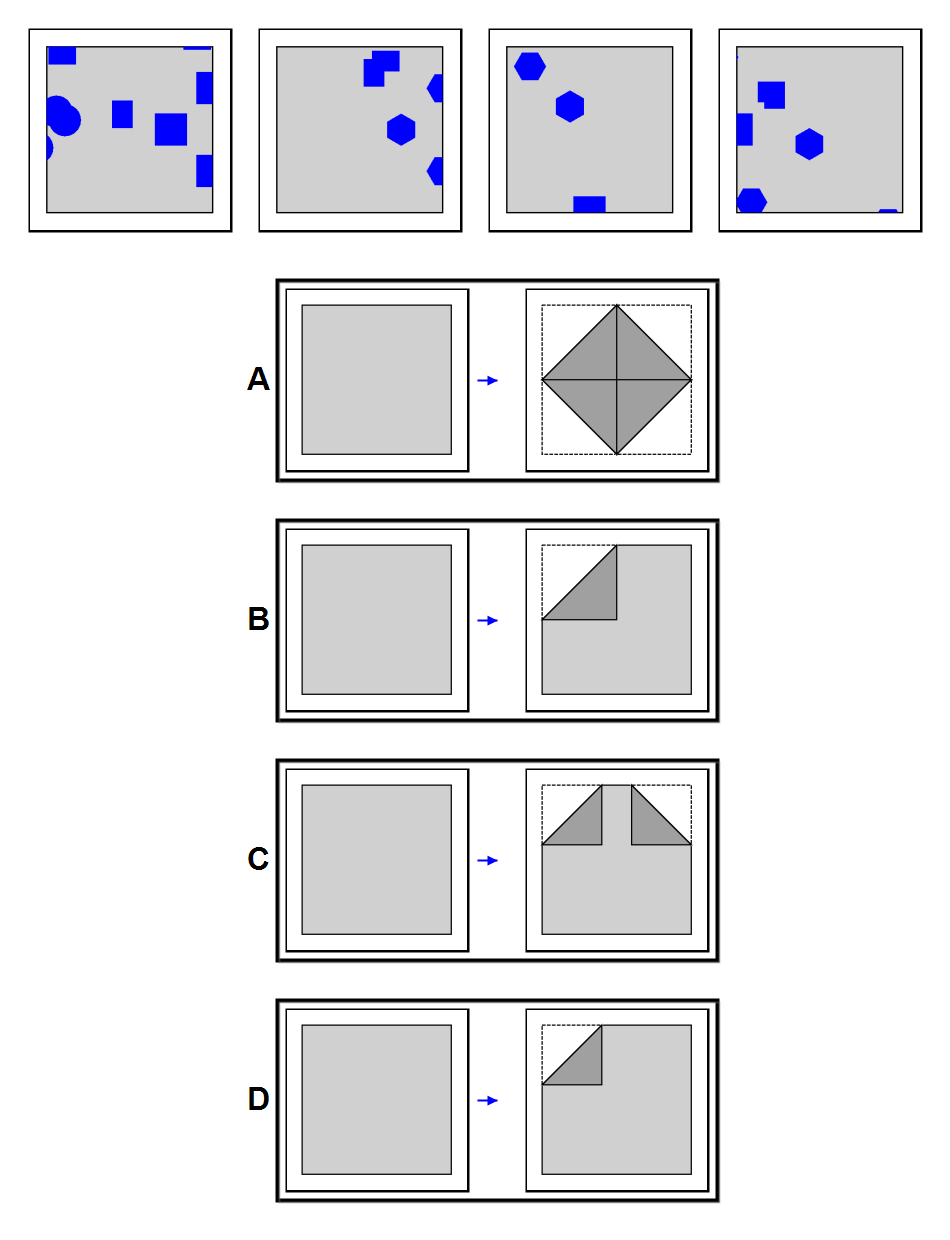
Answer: A